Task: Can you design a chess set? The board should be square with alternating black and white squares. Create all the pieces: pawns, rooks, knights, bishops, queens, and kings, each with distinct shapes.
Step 5124:
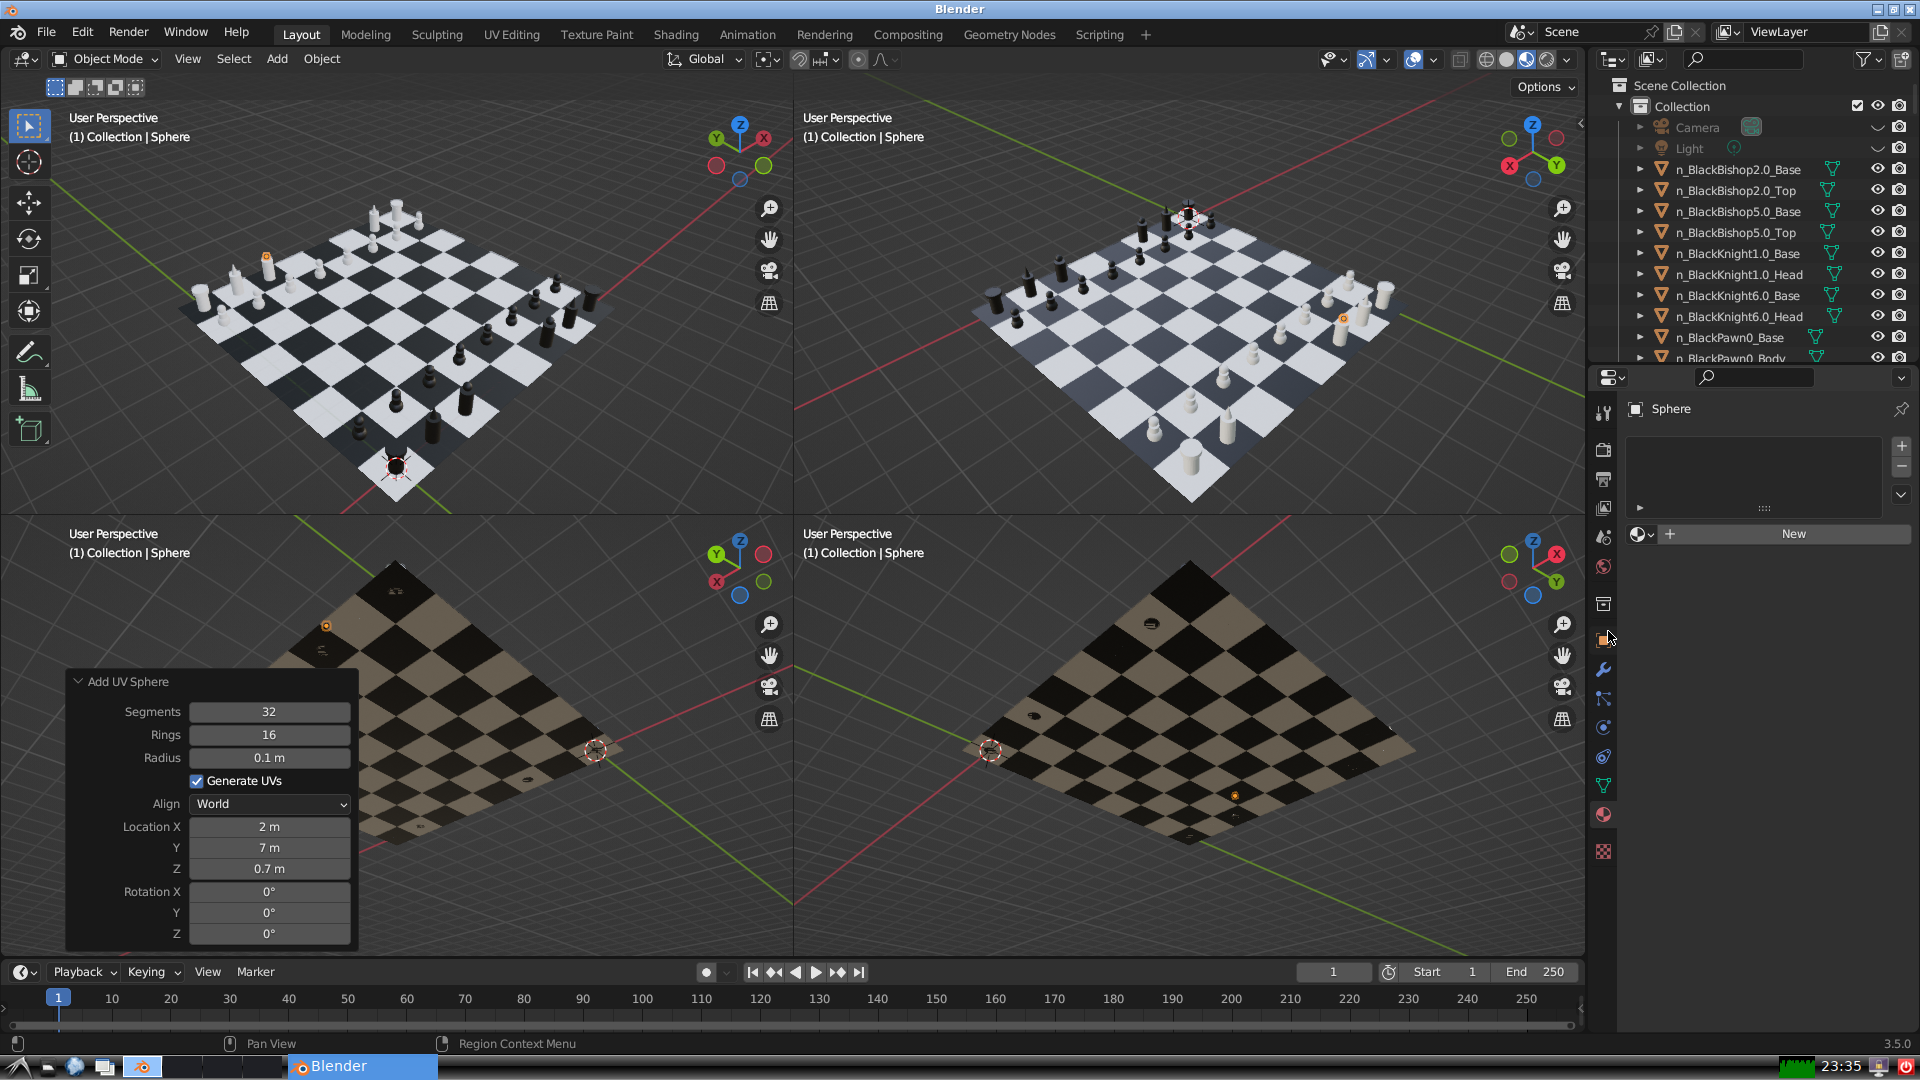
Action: click: no